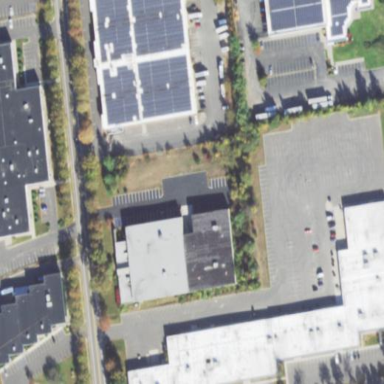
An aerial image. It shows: Commercial building.